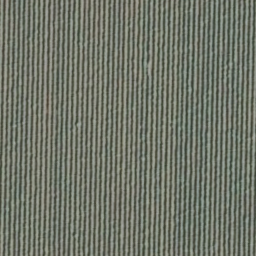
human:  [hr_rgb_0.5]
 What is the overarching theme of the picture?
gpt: farmland